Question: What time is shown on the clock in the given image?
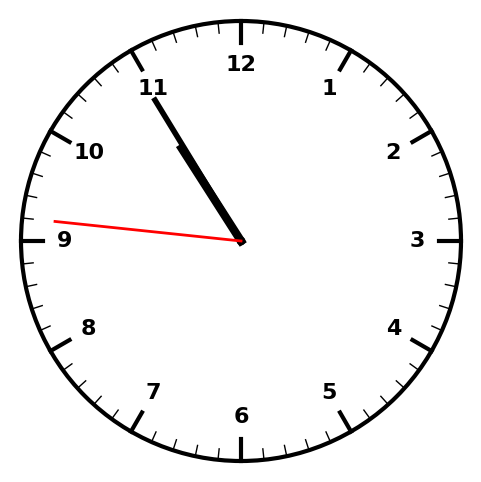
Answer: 10:54:46